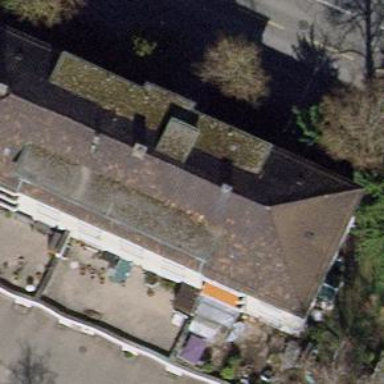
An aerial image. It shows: Tile-roofed apartment building.